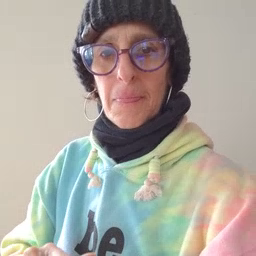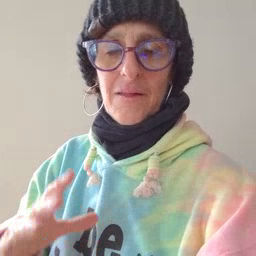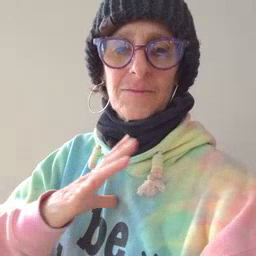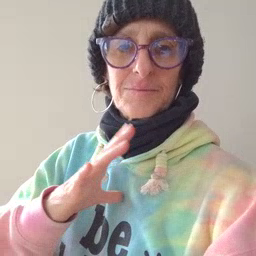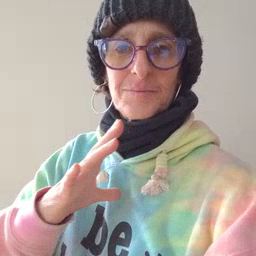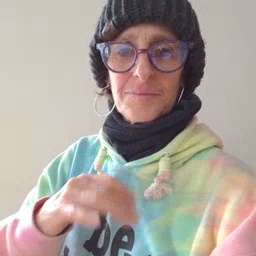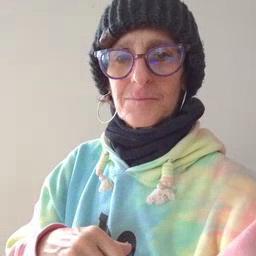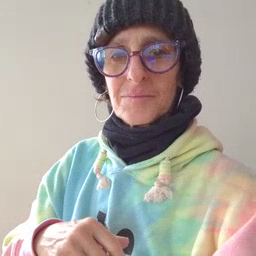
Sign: fine